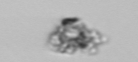
Label: detritus